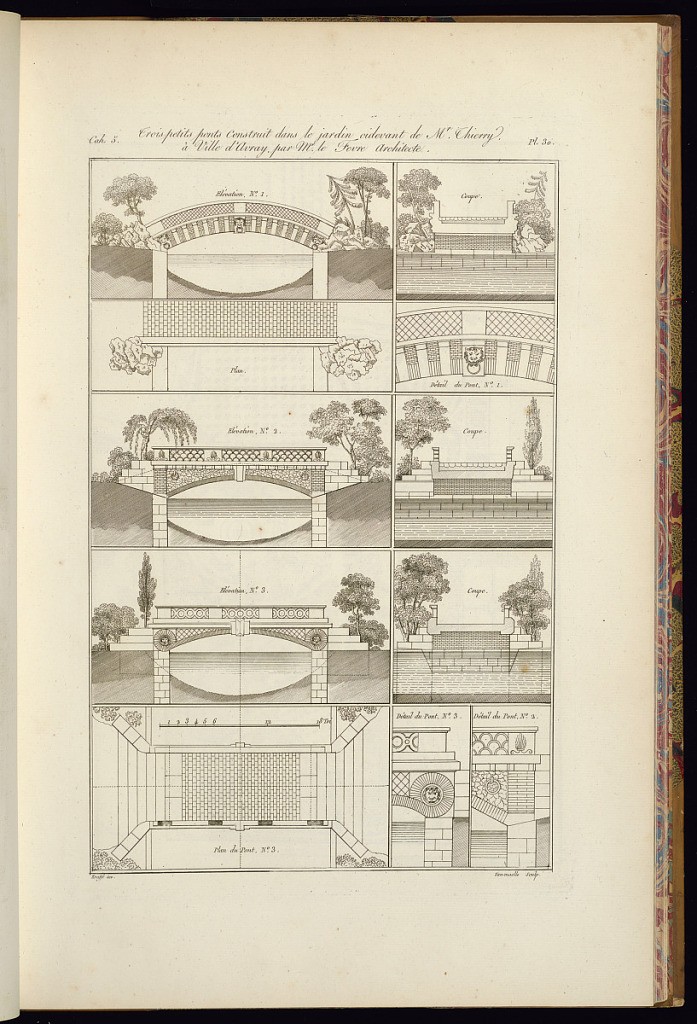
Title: Trois petits ponts construit dans le jardin cidevant de Mr. Thierry à Ville d’Avray par Mr. Le Fevre Architecte
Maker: Jean-Charles Krafft, French, 1764 - 1833
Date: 1812
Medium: Etching and engraving on paper
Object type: Print
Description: An architectural print illustrating three garden bridges including elevations, plans and sectional views, along with details of the ornament, featuring neoclassical motifs. The plate is titled, numbered, and signed.